Field crop: maize
Growth stage: 2
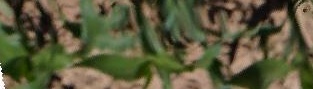
Species: maize